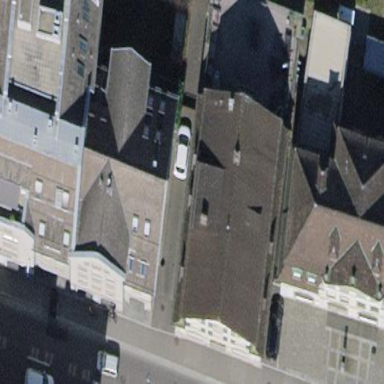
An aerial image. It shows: Commercial building.